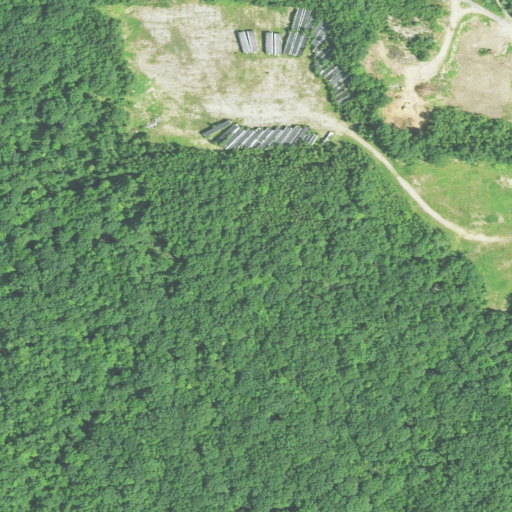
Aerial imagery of mountain in Connecticut named Wood Key Hill containing deciduous forest, grassland, pasture, barren land, mixed forest, medium intensity development, and low intensity development